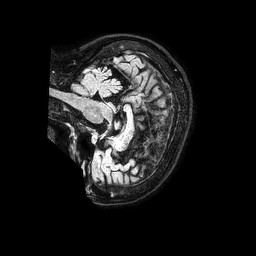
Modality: FLAIR
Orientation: sagittal
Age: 75
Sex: female
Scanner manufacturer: philips
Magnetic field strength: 1.5 T
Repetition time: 4.8 s
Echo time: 0.3 s